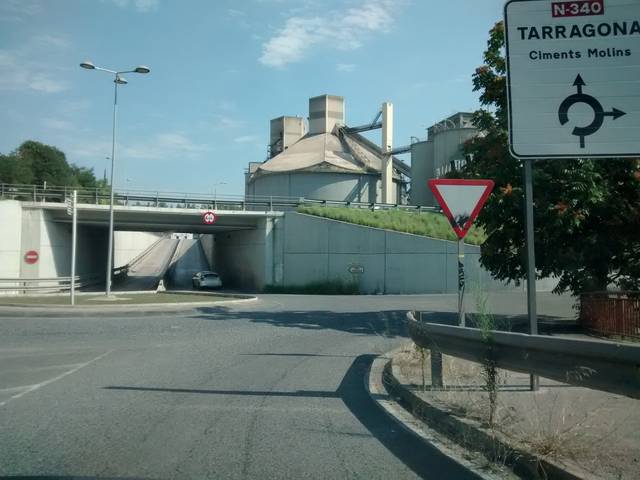
Region: Spain
Coordinates: 41.404, 1.997